Question:
I want to grab data from database and display in labels based on what the user selects in the list view.
I'm going off an example that does this with two list views, but I don't know how to do it when I'm sending data to a label.
This is the list view example I'm using (my label code is below this)
'''
private void PopulateRecipeIngredients()
{
string query = "SELECT a.Name FROM Ingredient a " +
"INNER JOIN RecipeIngredient b ON a.Id = b.IngredientId " +
"WHERE b.RecipeId = @RecipeId";
// @ is a parameter
using (connection = new SqlConnection(connectionString))
using (SqlCommand command = new SqlCommand(query, connection))
using (SqlDataAdapter adapter = new SqlDataAdapter(command))
{
// whatever recipe is selected in lstRecipes box, get the id of that and pass into query above
command.Parameters.AddWithValue("@RecipeId", lstRecipes.SelectedValue);
// DataTable holds the data return from query
DataTable ingredientTable = new DataTable();
// SqlDataAdapter object adapter fills the ingredientTable DataTable object with results from query
adapter.Fill(ingredientTable);
// Display value of Name ex. salad
lstIngredients.DisplayMember = "Name";
// Id column is how we reference
lstIngredients.ValueMember = "Id";
// connect list box on form to data in recipeTable
lstIngredients.DataSource = ingredientTable;
}
}
'''
MY CODE:
'''
private void PopulateCourseDetails()
{
string query = "SELECT * FROM Course_Info WHERE Id = @CourseId";
using (connection = new SqlConnection(connectionString))
using (SqlCommand command = new SqlCommand(query, connection))
using (SqlDataAdapter adapter = new SqlDataAdapter(command))
{
command.Parameters.AddWithValue("@CourseId", lstCourses.SelectedValue);
DataTable courseTable = new DataTable();
adapter.Fill(courseTable);
lblCourseId.Text = "Course_id";
lblCourseSection.Text = "Course_section";
lblCourseName.Text = "Course_name";
lblCourseDay.Text = "Course_day";
lblCourseStartTime.Text = "Course_start_time";
lblCourseEndTime.Text = "Course_end_time";
lblCourseProfessor.Text = "Course_professor";
lblCourseProfessorEmail.Text = "Course_professor_email";
lstCourses.ValueMember = "Id";
}
}
'''
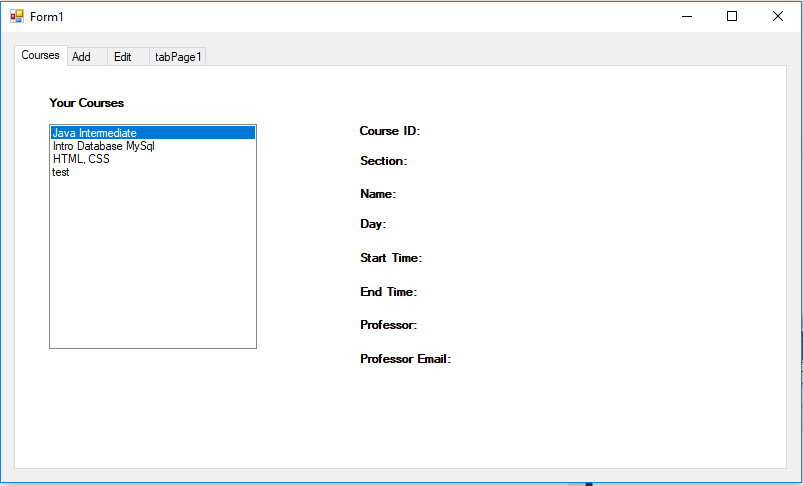
Answer: '''
lblCourseId.Text = (string)courseTable.Rows[0]["Course_id"]
'''
should work as long as you have one row in the result table